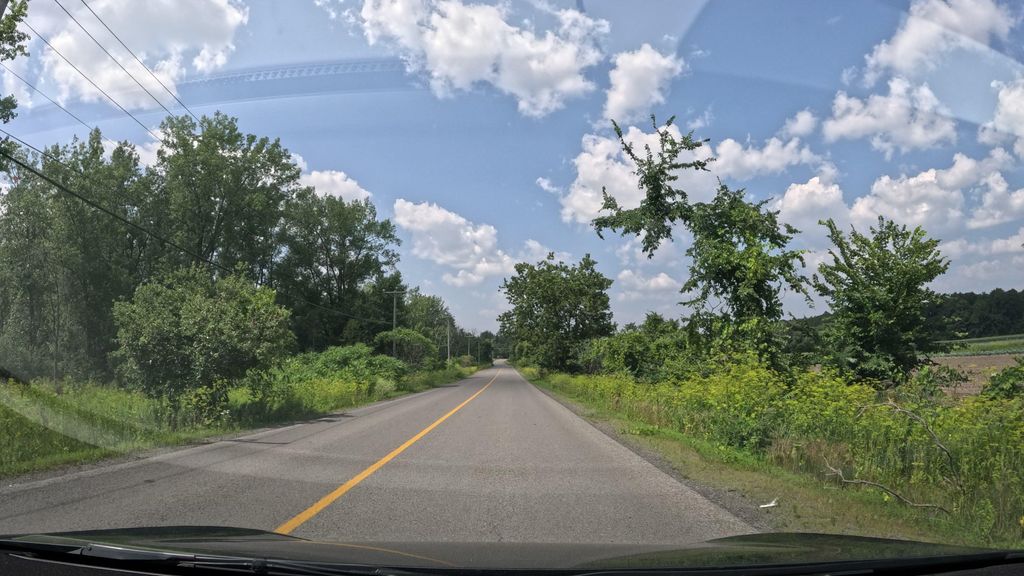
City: montreal